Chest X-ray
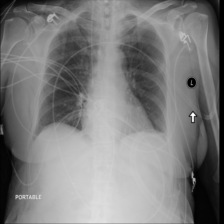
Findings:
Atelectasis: negative
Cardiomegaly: negative
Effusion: negative
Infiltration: negative
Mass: negative
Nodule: negative
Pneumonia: negative
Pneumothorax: negative
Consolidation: negative
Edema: negative
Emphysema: negative
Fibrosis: negative
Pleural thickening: negative
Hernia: negative